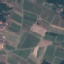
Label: PermanentCrop